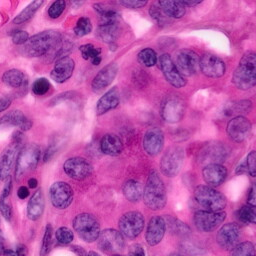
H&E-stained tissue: Pancreatic